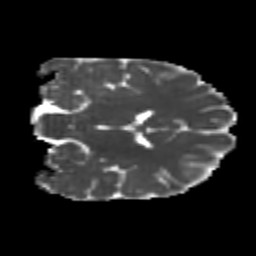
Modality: MD
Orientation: coronal
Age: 20
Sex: female
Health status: healthy
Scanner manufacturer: philips
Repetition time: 7.385 s
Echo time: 0.08599 s